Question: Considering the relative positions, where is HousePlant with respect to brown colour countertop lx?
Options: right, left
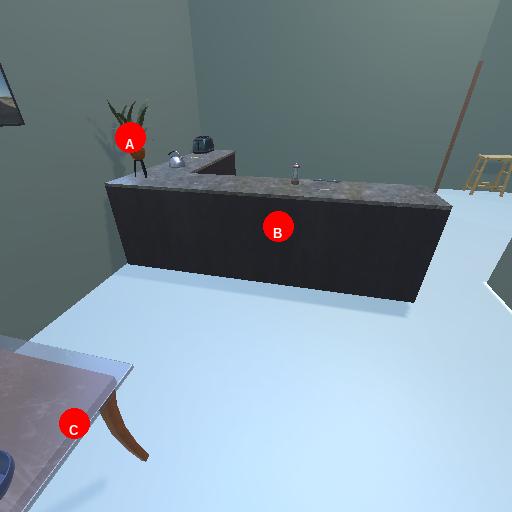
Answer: right